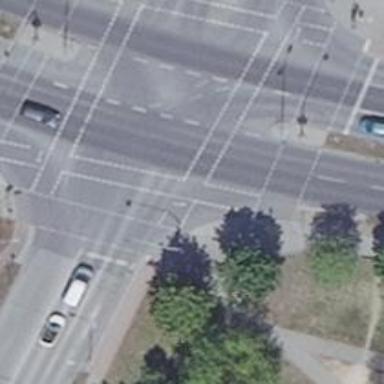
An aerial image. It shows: Traffic signal at road crossing.